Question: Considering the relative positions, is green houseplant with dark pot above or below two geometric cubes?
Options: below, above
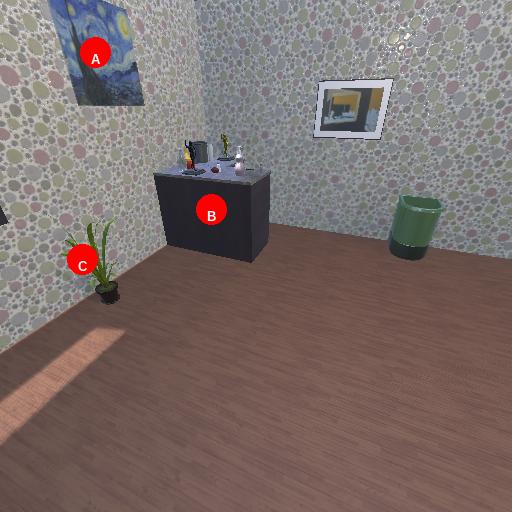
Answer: below